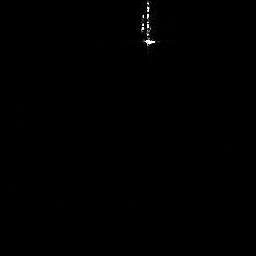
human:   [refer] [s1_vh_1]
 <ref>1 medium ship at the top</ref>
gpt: <box>[[54, 0, 61, 18, 0]]</box>